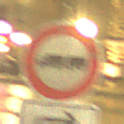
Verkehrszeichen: VerbotLastkraftwagenMitAnhaenger
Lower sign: RichtungsangabeDurchPfeile5
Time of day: Night
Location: Outdoor (Urban)
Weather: Overcast
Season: NotSpecified
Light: Artificial